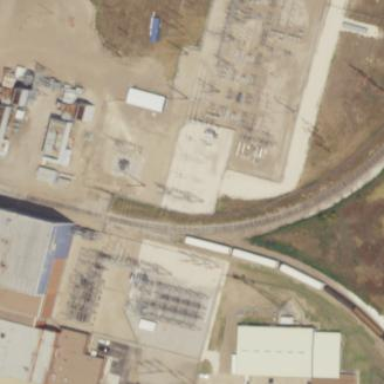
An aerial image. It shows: Power substation.